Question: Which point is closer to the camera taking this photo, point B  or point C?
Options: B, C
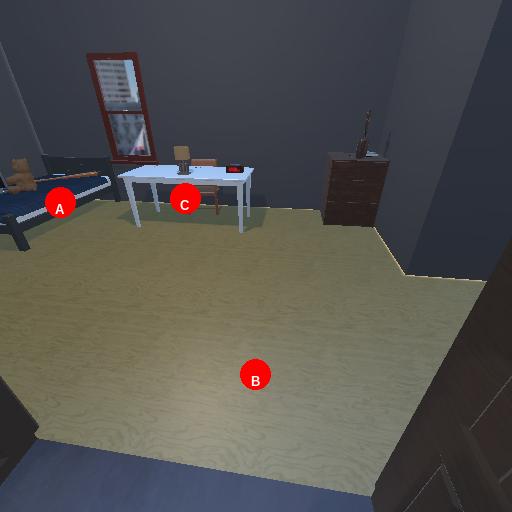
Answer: B